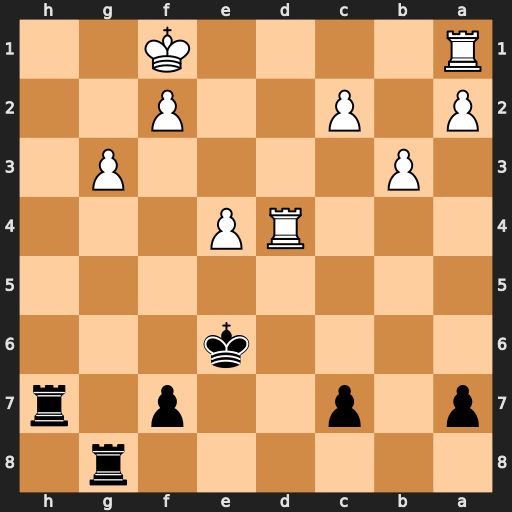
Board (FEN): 6r1/p1p2p1r/4k3/8/3RP3/1P4P1/P1P2P2/R4K2
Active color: b
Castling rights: -
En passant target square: -
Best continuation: Rh1+ Ke2 Rxa1